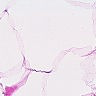
Metastatic tissue present: no